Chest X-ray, PA view. Patient: 55 years old, sex F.
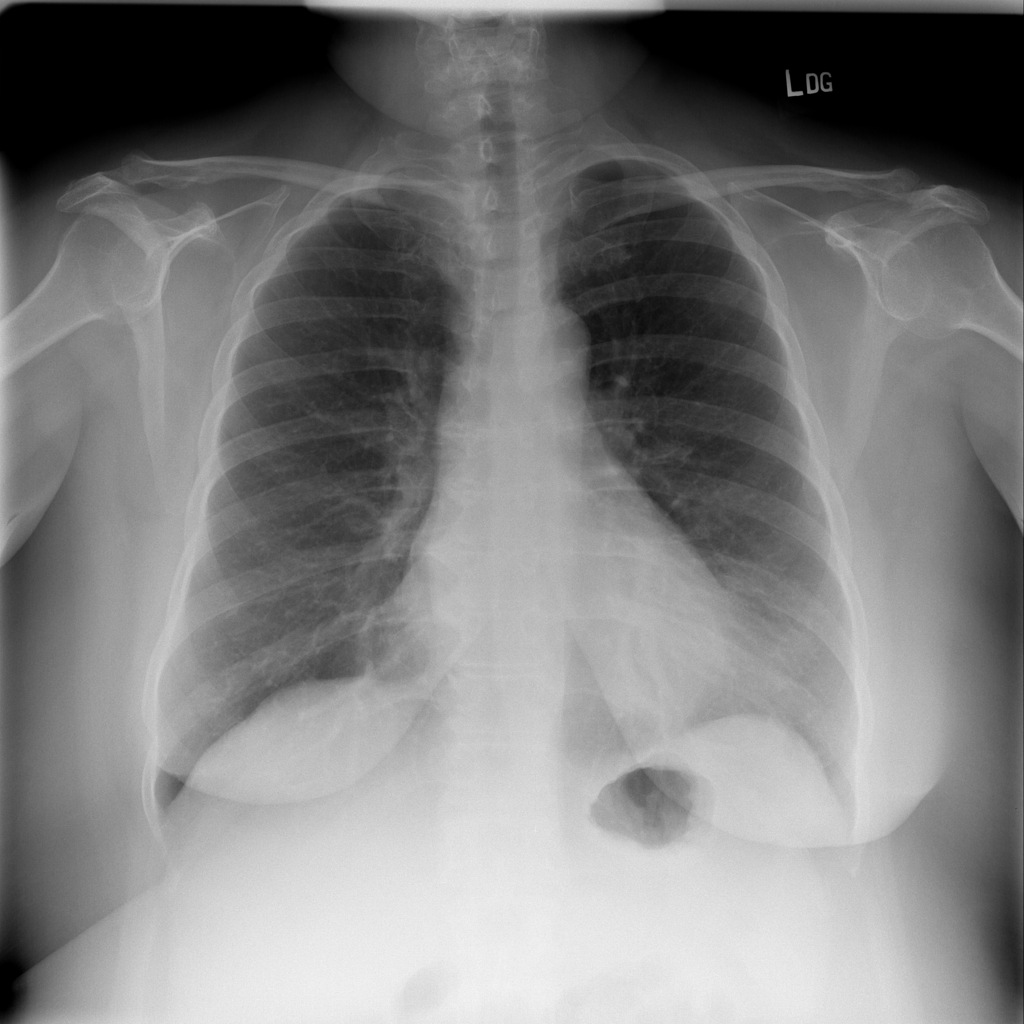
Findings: No Finding